Aerial crown-view tile of a tropical tree (Barro Colorado Island, Panama), acquired 20240611:
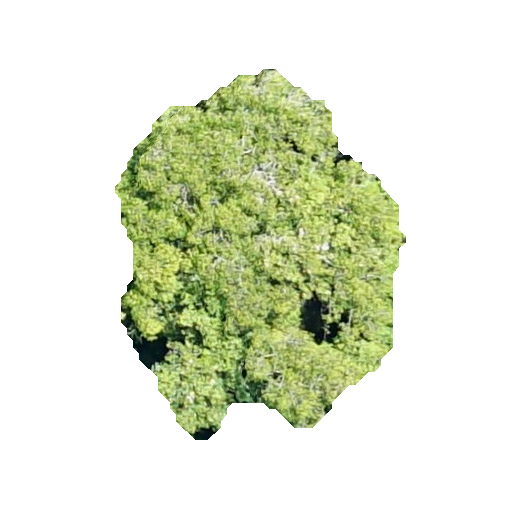
Species: Guatteria lucens
GBIF accepted scientific name: Guatteria lucens
Crown area: 119.111 m²